Стеклянная призма, имеющая в сечении равнобедренный треугольник, касается своим основанием поверхности воды (см. рис). Углы при основании призмы равны $\theta$ . Луч света, идущий вдоль поверхности воды перпендикулярно оси призмы, преломляясь на первой поверхности призмы, испытывает полное внутреннее отражение от водной поверхности, преломляется на второй поверхности призмы и вновь выходит в воздух.
Считая что, коэффициенты преломления стекла и воды равны $3/2$ и $4/3$ соответственно, покажите, что, по крайней мере, $\theta = 25.9^\circ$.
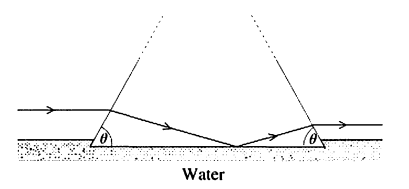
Ответ: $$ \cos \theta \leq \sqrt{\frac{n_{ст}^{2}-n_{\mathrm{в}}^{2}}{n_{ст}^{2}+1-2 n_{в}}}=\sqrt{\frac{9 / 4-16 / 9}{9 / 4+1-8 / 3}}=0.8997 $$ $$ \theta \geq 25.9^{\circ} $$
Темы:
T, Оптика, Геометрическая оптика, Преломление, 200 задач, Призма